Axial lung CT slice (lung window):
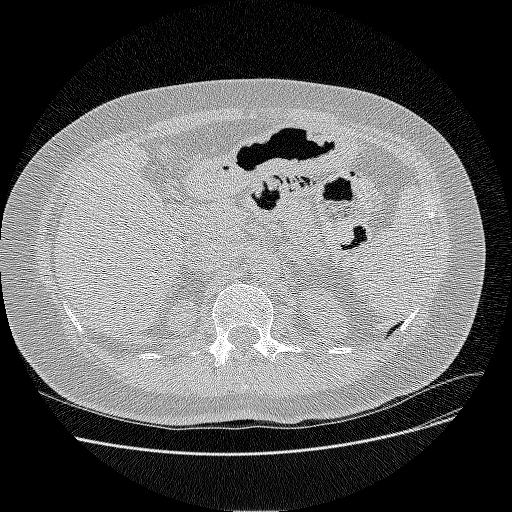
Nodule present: no